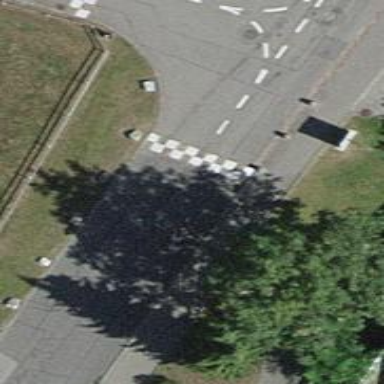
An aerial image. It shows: Block barrier.